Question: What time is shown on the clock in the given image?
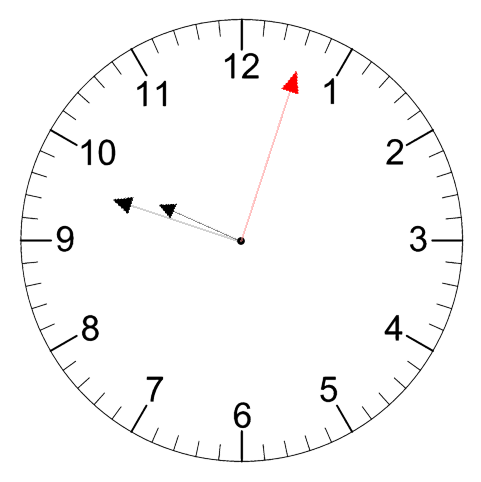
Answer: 09:48:03